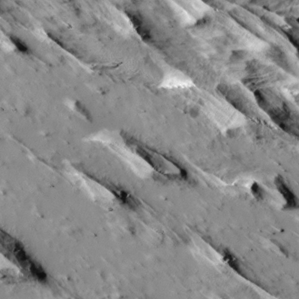
Label: non_frost